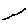
Label: line